Question: I have a combo box which displays item quantity. Based on item quantity selection i am displaying price value of the item. By default i am setting price value to first item value. However when i load the page, i want my combo box to display first item qty i.e 100.

Problem: it should load Qty : 100 rather loading blank
So i have a store defined as
'''
Store = new Ext.data.JsonStore({
storeId: 'Store',
root: 'storevalue',
autoLoad: false,
baseParams: { itemid: '${itemID!""}',
adjustPrice: '${adjustPrice}',
overrideShowPrice: '${overrideShowPrice}' },
url: 'ListQtyPrice.epm',
fields: [ 'qty', 'rawprice', 'displayPrice' ]
});
'''
Combo box to display Qty
'''
<#if Select>
new DBEComboBox({
name: 'orderqty',
displayField: 'qty',
valueField: 'qty',
id: 'order-qty',
store: Store,
forceSelection: true,
mode: 'remote',
triggerAction: 'all',
allowBlank: true,
listWidth: 202,
triggerClass: 'orderqty-trigger',
width: 200
,defaultValue: 100
,listeners: {
// for price adjustments
}
});
</#if>
Store.load({
callback: function() {
alert("reached");
Ext.getCmp('order-qty').setValue(Store.getAt(0).get('qty'));
var oqc = Ext.getCmp('order-qty');
var value = Ext.getCmp('order-qty').getValue();
alert(" hey :" +value);
}
});
'''
Able to see hey: 100 in alert statements
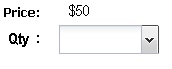
Answer: I've run into this problem a couple times. The only way I've actually gotten this resolved was to call 'setValue' on the combobox after the store has loaded, you could just add a listener on the store, but that always seemed somewhat messy to me. I usually have a stand-alone event listener like this:
'''
Store.on('load',function(store) {
Ext.getCmp('order-qty').setValue(store.getAt('0').get('qty'));
});
'''
18 Jan 2012
OK as mentioned here is a complete working example of ComboBox with a default value being set. This is done using ExtJS 4.02, should work fine with 4.07 though, not sure about 4.1.
Make sure you put your correct extjs path in the links (see brackets at the top of html), otherwise just put both combo-example and data.json at the same directory level and they should run fine:
data.json:
'''
[
{"value":1,"name":"Option 1"},
{"value":2,"name":"Option 2"},
{"value":3,"name":"Option 3"}
]
'''
combo-example.html:
'''
<html>
<head>
<meta http-equiv="Content-Type" content="text/html; charset=iso-8859-1">
<title>Combo Box Example</title>
<link rel="stylesheet" type="text/css" href="[your extjs path]/resources/css/ext-all.css">
<script type="text/javascript" src="[your extjs path]/ext-all.js"></script>
<script type="text/javascript" >
Ext.onReady(function() {
// the datastore
var myStore = new Ext.data.Store({
fields: ['value', 'name'],
proxy: {
type: 'ajax',
url : 'data.json',
reader: {
type: 'json'
}
},
autoLoad: true
});
// a window to hold the combobox inside of a form
myWindow = Ext.create('Ext.Window', {
title: 'A Simple Window',
width: 300,
constrain: true,
modal: true,
layout: 'fit',
items: [{
// the form to hold the combobox
xtype: 'form',
border: false,
fieldDefaults: {
labelWidth: 75
},
bodyPadding: '15 10 10 10',
items: [{
// the combobox
xtype: 'combo',
id: 'myCombo',
fieldLabel: 'A Label',
valueField: 'value',
displayField: 'name',
store: myStore,
//queryMode: 'local',
typeAhead: true,
forceSelection: true,
allowBlank: false,
anchor: '100%'
},{
// shows the selected value when pressed
xtype: 'button',
margin: '10 0 0 100',
text: 'OK',
handler: function() {
alert('Name: ' + Ext.getCmp('myCombo').getRawValue() +
'
Value: ' + Ext.getCmp('myCombo').value);
}
}]
}]
});
// show the window
myWindow.show();
// function to give the combobox a default value
myStore.on('load',function(store) {
Ext.getCmp('myCombo').setValue(store.getAt('0').get('value'));
});
});
</script>
</head>
<body>
</body>
</html>
'''